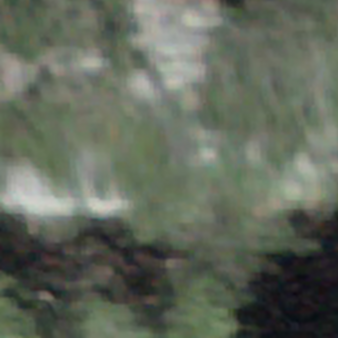
Label: other